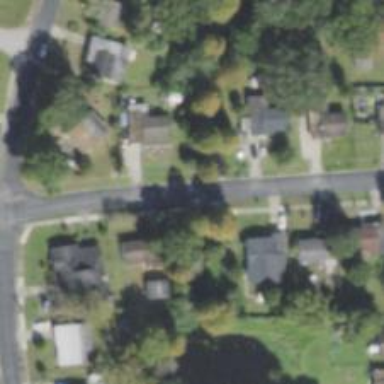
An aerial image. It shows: Residential road with asphalt surface. There is bridge with sidewalk on the left side.